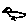
Label: bird